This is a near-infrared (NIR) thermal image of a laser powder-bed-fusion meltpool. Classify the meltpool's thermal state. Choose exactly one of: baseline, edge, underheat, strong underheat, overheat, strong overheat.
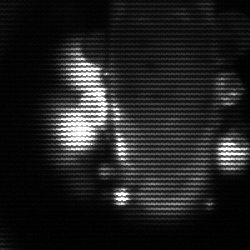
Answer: strong underheat